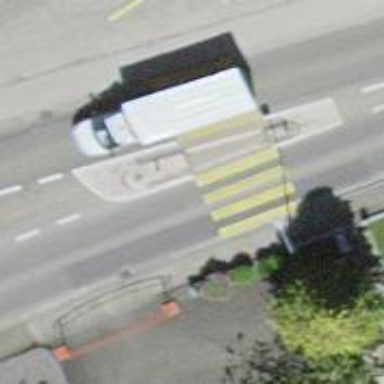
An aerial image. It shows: Zebra crossing with crossing island.